Question: Does anybody know of any tutorials or even better a pre-built WordPress plugin that is a carousel that looks like the below:

Basically I want a carousel that displays image and text(that are links). I need a carousel that is responsive.
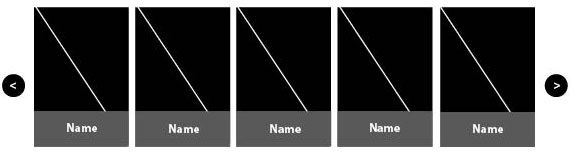
Answer: Jetpack plugin is a powerful plugin with a lot features and one of them is that convert all your normal galleries into a carousel galleries. You can try it!
You can download it from here: <URL>